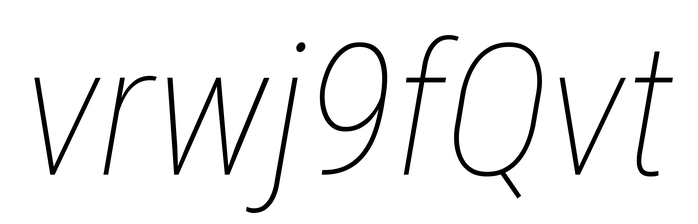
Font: Roboto-Italic_Condensed_Thin_Italic